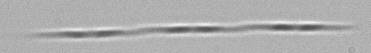
Label: Pseudo-nitzschia